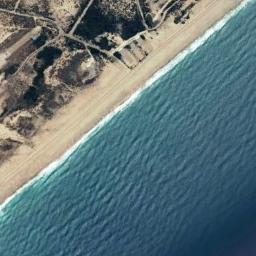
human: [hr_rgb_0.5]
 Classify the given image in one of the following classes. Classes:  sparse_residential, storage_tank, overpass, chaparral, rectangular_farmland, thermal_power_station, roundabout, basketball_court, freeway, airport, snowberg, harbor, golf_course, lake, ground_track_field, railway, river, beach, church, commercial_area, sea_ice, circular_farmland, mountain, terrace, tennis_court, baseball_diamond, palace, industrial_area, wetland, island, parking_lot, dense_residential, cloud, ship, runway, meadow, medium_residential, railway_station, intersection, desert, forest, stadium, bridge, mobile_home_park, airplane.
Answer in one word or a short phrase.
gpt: beach